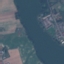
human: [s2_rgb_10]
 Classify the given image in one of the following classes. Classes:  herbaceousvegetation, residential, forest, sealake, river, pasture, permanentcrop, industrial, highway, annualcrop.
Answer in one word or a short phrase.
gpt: River